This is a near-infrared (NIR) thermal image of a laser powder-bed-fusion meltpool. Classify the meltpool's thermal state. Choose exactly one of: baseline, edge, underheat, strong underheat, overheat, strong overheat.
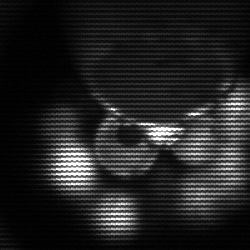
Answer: edge